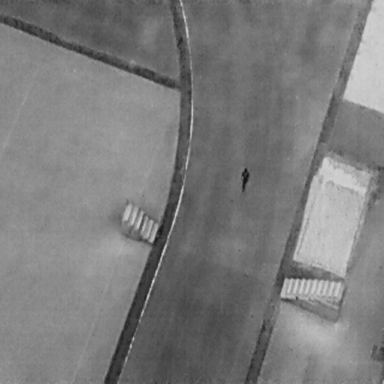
There is a Person in the infrared image.